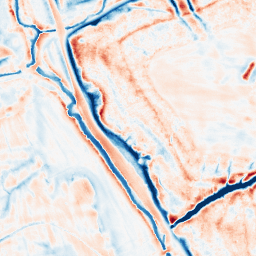
Category: edge_preserving
Decomposition family: bilateral
Decomposition parameters: d: 21
sigma_color: 75
sigma_space: 75
Upsampling method: sinc_hamming
Upsampling parameters: scale: 2
kernel_size: 8
Upsampling scale: 2